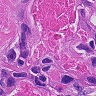
Metastatic tissue present: yes